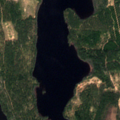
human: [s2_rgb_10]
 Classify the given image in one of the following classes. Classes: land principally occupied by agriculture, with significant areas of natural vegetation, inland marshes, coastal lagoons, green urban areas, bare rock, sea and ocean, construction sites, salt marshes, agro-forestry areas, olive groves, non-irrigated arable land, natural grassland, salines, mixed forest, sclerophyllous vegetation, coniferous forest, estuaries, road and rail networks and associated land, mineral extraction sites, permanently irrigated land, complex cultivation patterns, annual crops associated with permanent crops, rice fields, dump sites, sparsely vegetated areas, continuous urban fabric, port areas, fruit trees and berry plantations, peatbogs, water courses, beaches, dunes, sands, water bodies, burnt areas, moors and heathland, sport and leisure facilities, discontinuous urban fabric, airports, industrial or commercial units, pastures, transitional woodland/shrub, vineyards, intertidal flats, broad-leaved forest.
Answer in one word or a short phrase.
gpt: coniferous forest, mixed forest, transitional woodland/shrub, water bodies